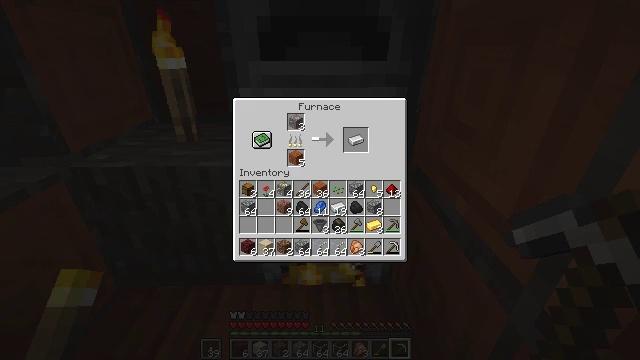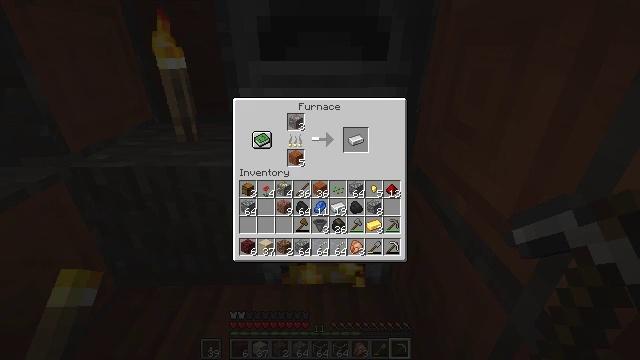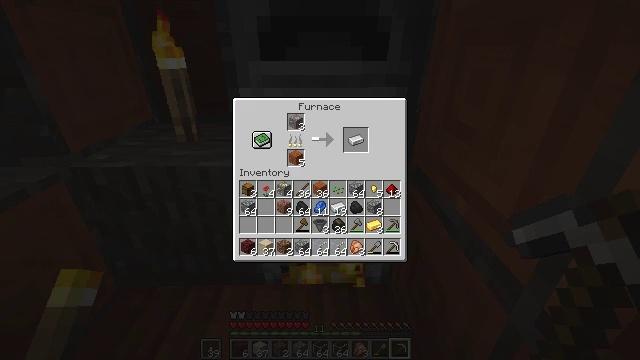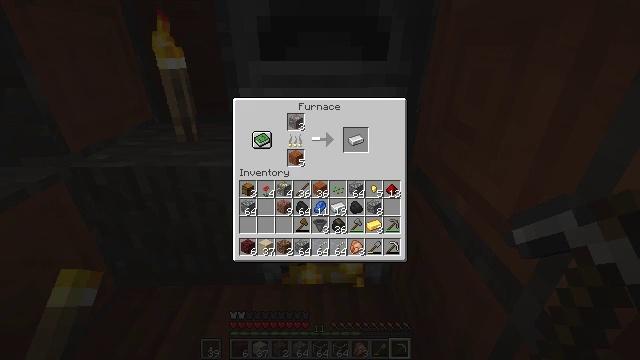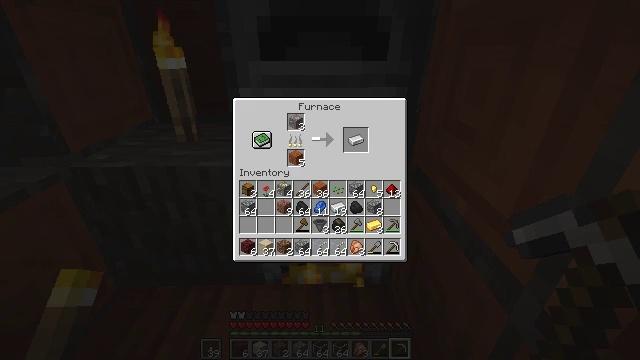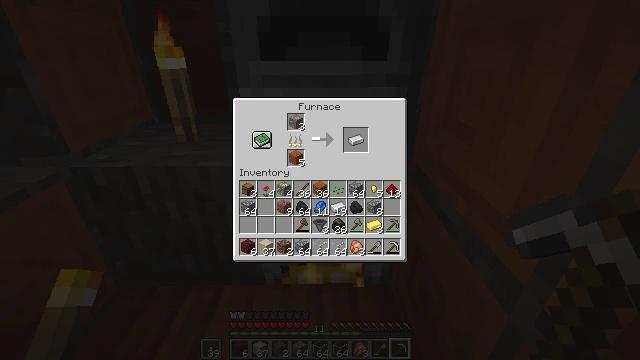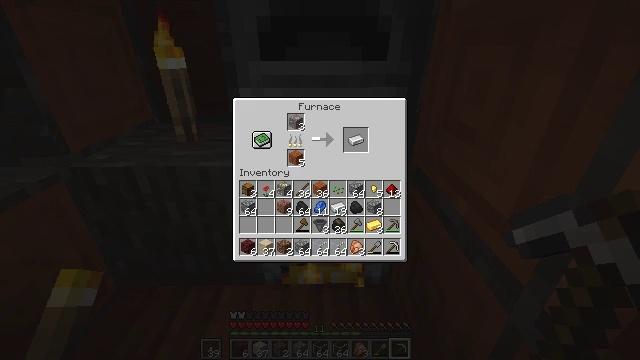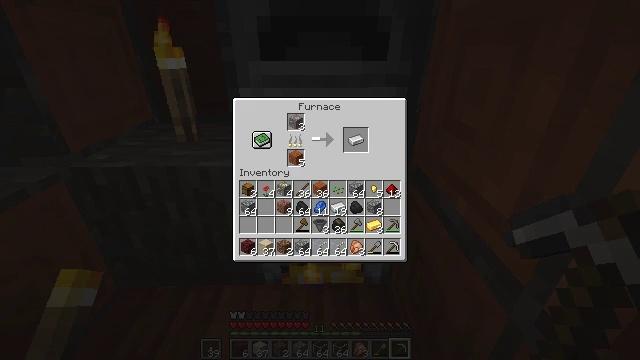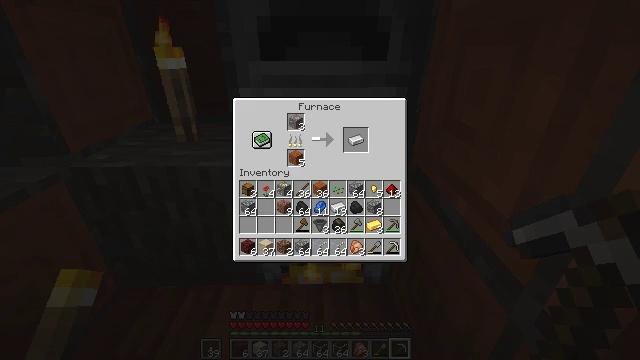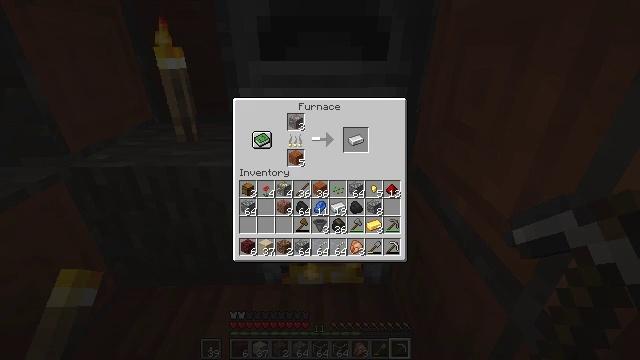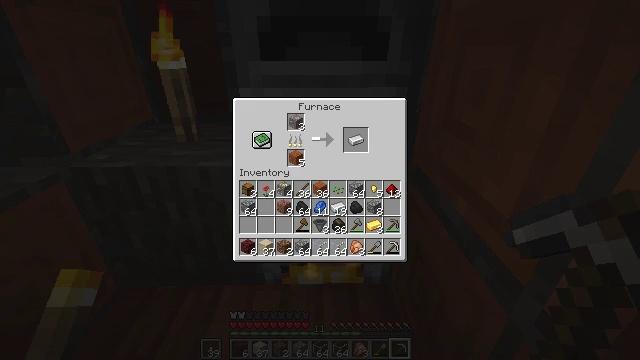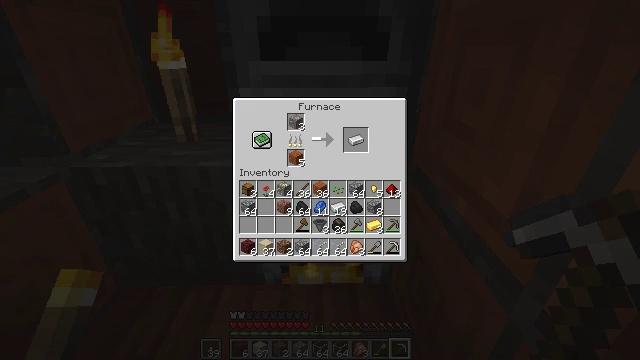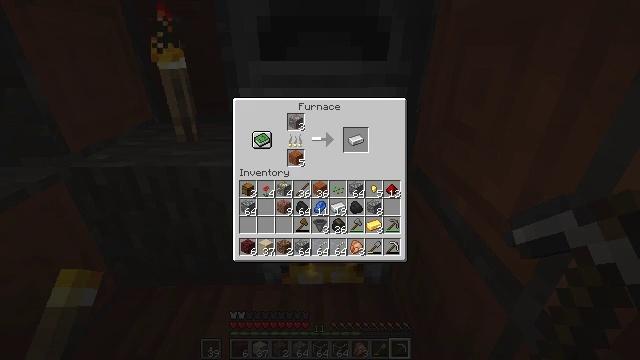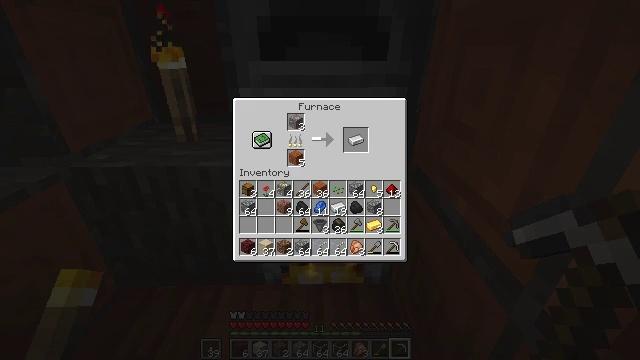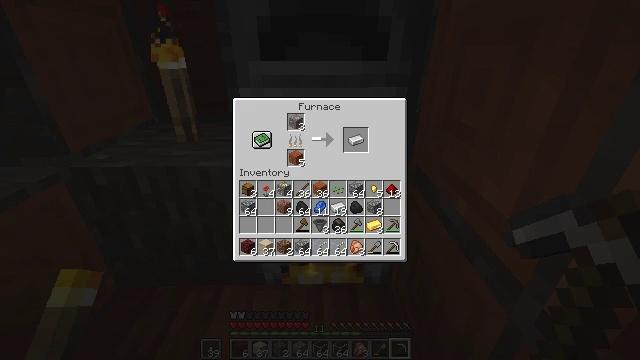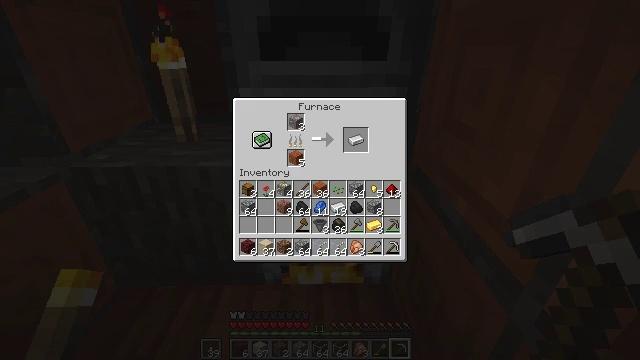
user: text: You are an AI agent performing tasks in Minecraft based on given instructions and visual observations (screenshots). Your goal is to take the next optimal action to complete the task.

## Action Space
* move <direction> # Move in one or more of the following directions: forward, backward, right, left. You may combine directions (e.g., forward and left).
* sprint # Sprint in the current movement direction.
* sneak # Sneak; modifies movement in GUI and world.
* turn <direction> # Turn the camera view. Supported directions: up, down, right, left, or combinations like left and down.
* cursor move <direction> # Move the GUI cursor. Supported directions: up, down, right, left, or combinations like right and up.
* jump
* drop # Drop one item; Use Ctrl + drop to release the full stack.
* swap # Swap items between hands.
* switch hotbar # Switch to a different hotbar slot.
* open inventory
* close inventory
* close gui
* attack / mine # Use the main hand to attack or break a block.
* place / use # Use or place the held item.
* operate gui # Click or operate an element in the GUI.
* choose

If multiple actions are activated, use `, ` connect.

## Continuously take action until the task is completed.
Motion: motion action
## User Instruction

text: Craft an acacia sign.
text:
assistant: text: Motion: no_op
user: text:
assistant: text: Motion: no_op
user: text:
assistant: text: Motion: no_op
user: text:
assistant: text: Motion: no_op
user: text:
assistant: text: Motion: no_op
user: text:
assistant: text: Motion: no_op
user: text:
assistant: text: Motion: no_op
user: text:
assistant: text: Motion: no_op
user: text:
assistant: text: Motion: no_op
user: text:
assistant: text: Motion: no_op
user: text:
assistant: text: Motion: no_op
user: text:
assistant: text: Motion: no_op
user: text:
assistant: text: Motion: no_op
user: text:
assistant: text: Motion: no_op
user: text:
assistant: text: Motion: no_op
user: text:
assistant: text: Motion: no_op
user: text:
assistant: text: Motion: no_op
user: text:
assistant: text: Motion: no_op
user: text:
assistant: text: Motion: no_op
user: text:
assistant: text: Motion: no_op
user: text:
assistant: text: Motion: no_op
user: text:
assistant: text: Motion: no_op
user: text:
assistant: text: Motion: no_op
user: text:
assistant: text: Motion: no_op
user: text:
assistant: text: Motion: no_op
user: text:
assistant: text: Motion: no_op
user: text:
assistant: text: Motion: no_op
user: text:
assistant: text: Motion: no_op
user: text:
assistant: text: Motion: no_op
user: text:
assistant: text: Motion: no_op